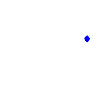
Particle: electron